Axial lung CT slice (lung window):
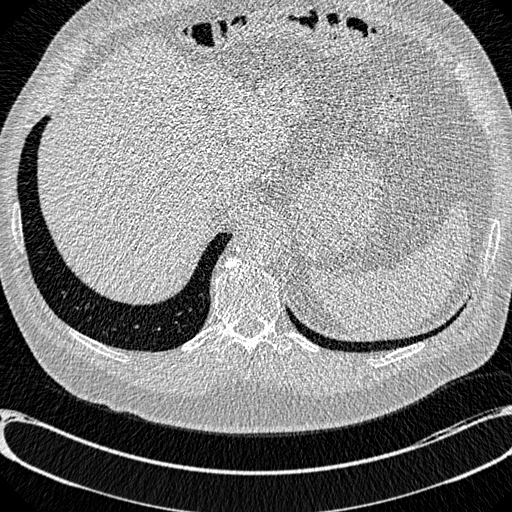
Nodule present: no